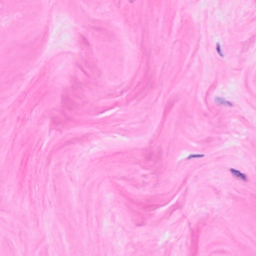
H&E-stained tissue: Breast